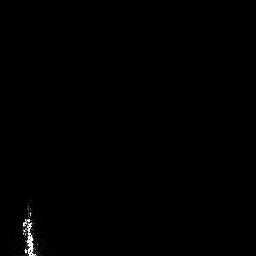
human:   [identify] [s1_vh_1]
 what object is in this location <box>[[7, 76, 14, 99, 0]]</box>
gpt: <ref>1 medium ship at the bottom left</ref>